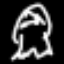
Label: frog